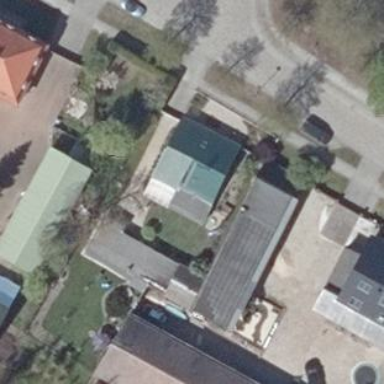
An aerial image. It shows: Detached building.